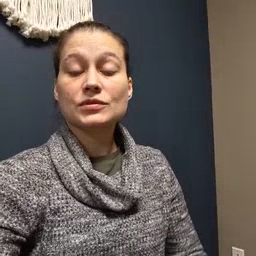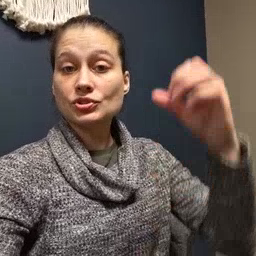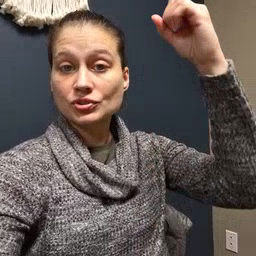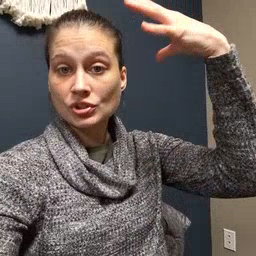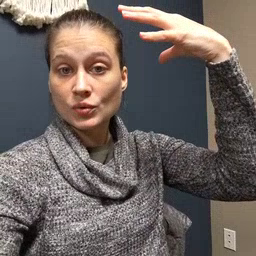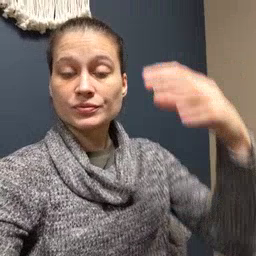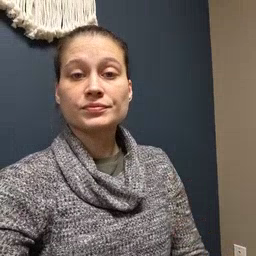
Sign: shower